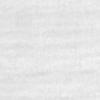
Label: no_change